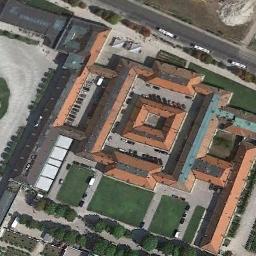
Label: palace